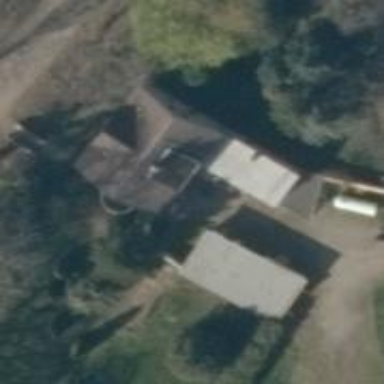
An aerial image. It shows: Detached building.